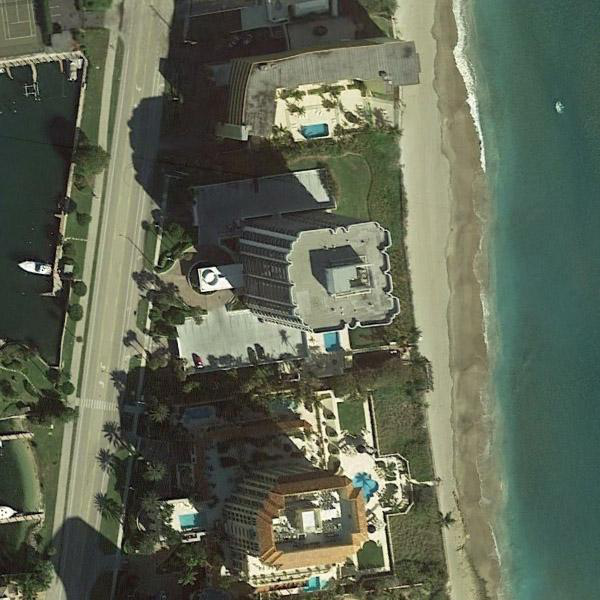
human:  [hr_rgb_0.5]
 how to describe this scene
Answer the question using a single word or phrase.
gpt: resort